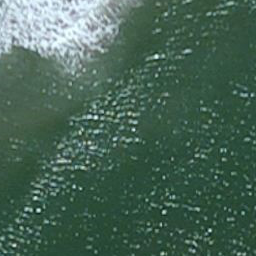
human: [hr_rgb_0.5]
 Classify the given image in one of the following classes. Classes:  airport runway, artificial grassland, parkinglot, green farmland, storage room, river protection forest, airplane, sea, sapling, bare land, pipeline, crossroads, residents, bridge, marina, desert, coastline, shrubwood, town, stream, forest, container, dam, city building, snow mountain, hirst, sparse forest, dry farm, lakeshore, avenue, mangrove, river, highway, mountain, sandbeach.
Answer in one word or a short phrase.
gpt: sea